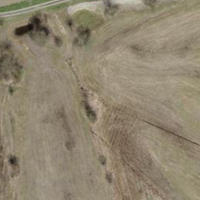
EUNIS habitat code: 23
Species observed at this site:
Chorthippus biguttulus
Ruspolia nitidula